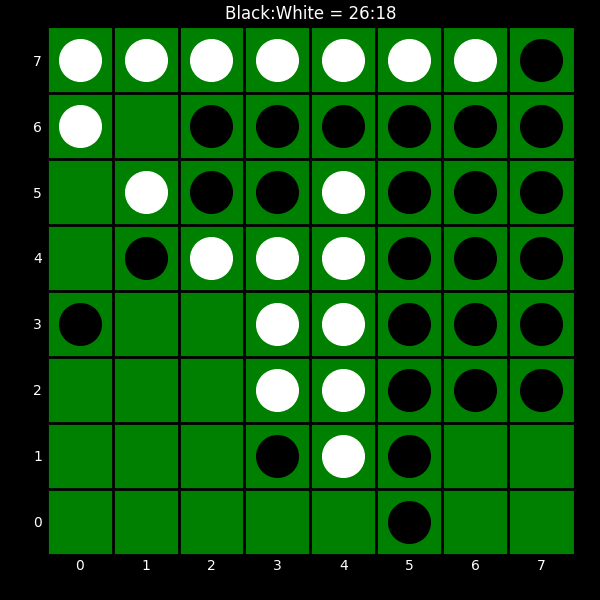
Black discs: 26
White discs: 18